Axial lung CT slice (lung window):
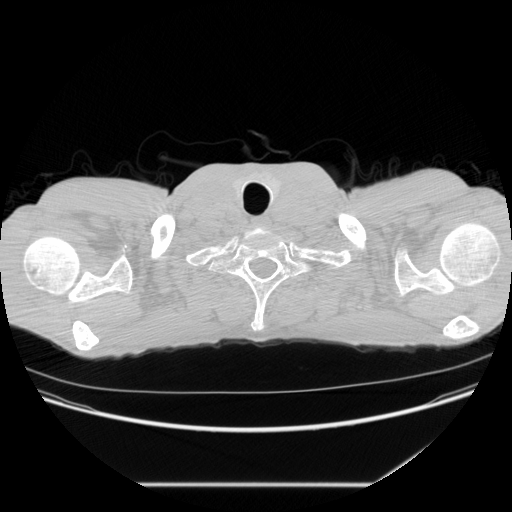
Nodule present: no